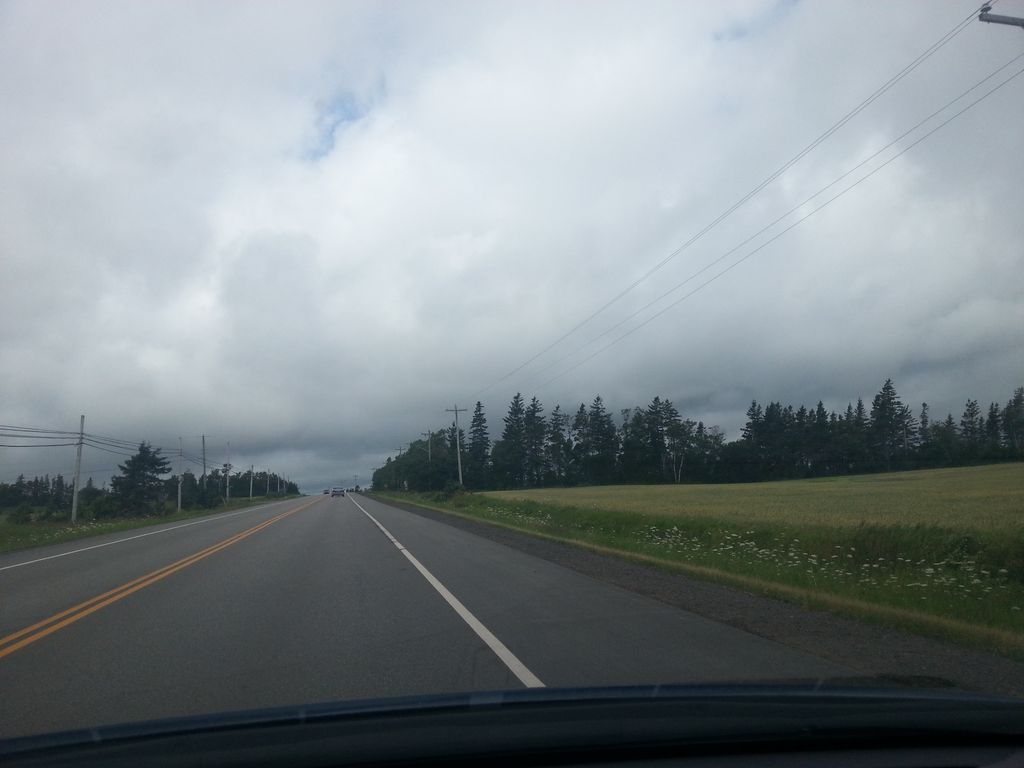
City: charlottetown